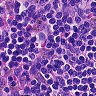
Metastatic tissue present: no